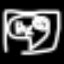
Label: line